Interaction volume radius: 10 \u00c5
Interaction volume height: 40 \u00c5
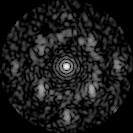
Disorder parameter: 0.5453